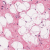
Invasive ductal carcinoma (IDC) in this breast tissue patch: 0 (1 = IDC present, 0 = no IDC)